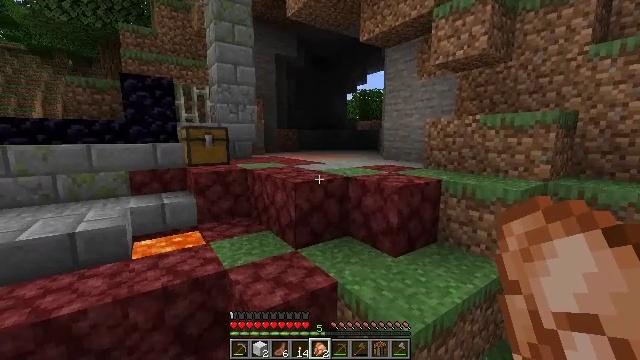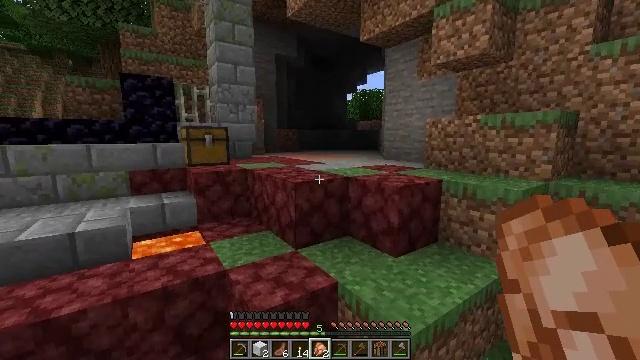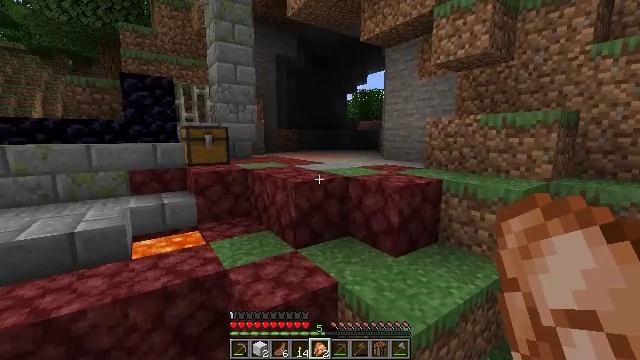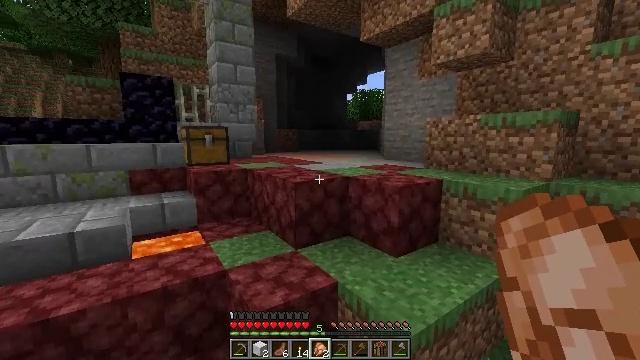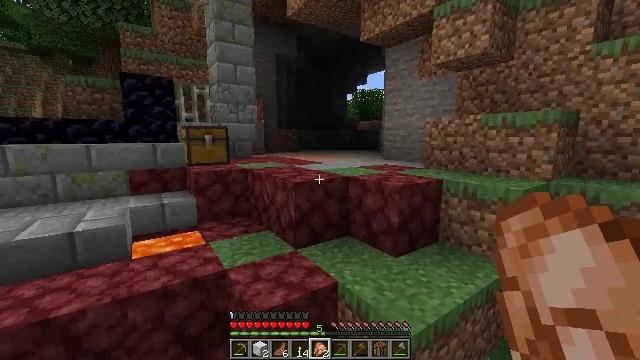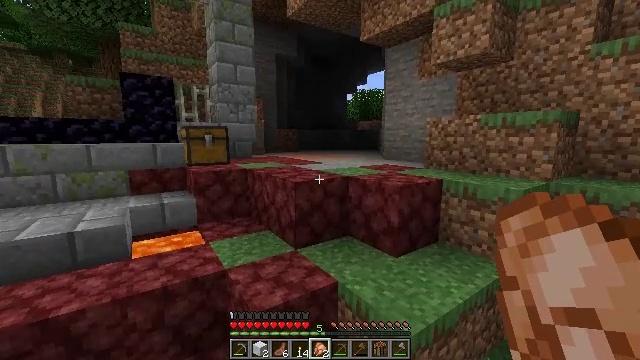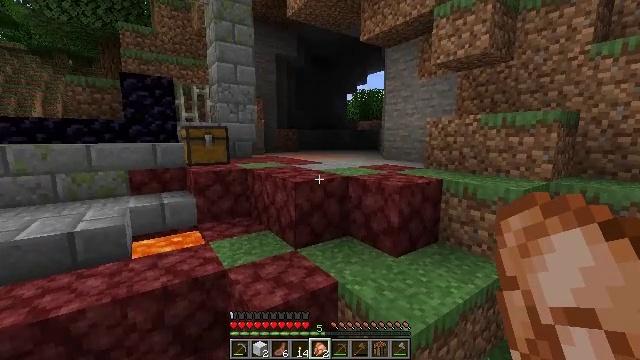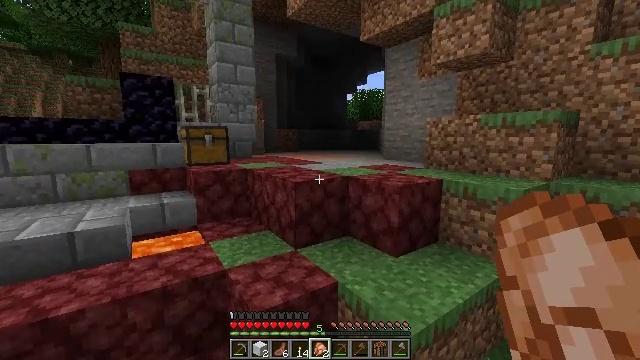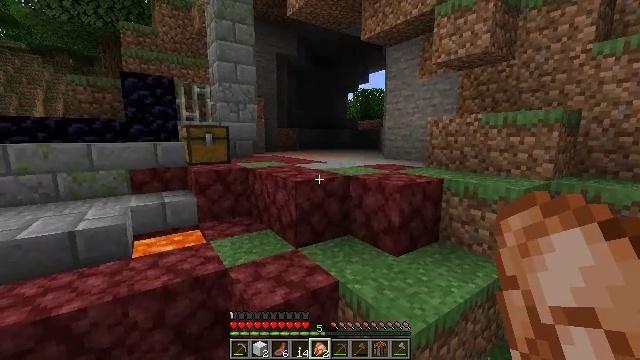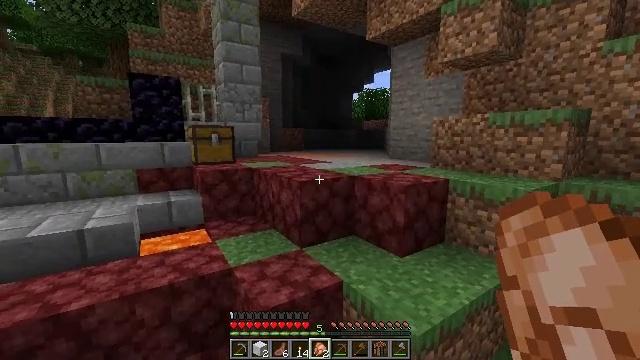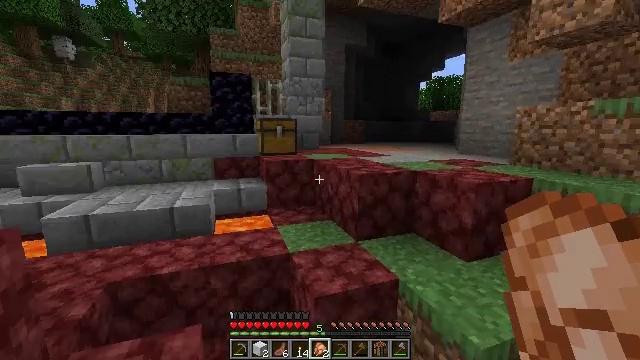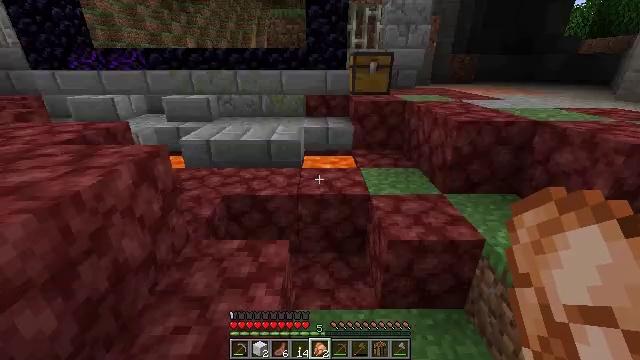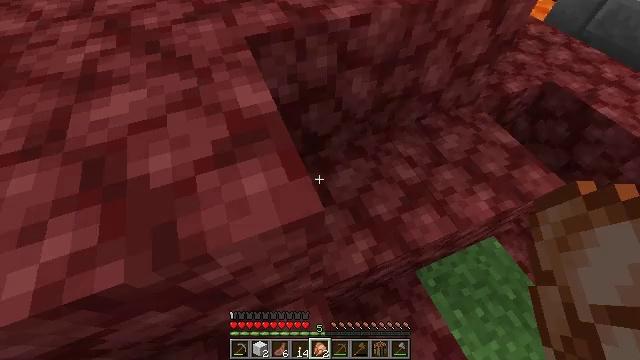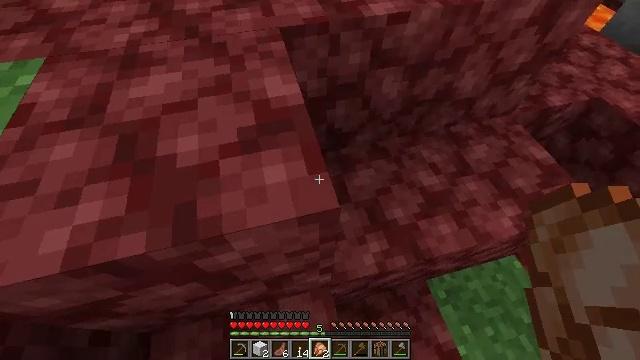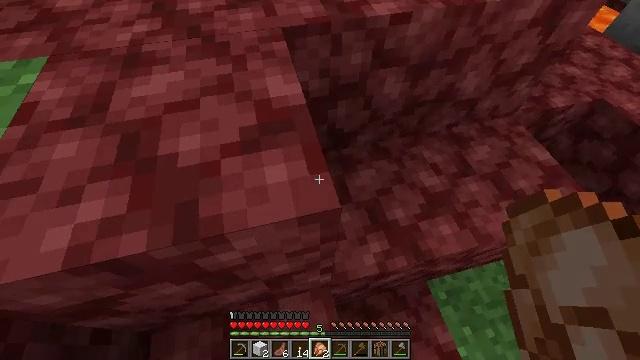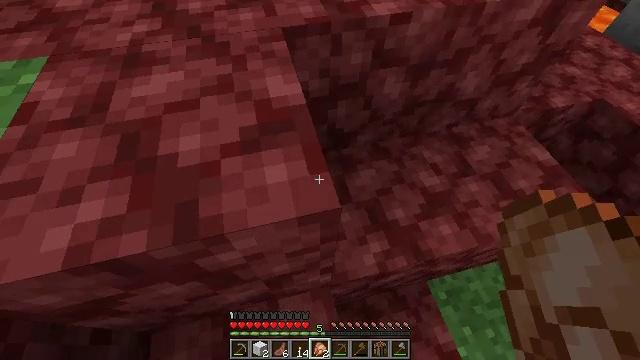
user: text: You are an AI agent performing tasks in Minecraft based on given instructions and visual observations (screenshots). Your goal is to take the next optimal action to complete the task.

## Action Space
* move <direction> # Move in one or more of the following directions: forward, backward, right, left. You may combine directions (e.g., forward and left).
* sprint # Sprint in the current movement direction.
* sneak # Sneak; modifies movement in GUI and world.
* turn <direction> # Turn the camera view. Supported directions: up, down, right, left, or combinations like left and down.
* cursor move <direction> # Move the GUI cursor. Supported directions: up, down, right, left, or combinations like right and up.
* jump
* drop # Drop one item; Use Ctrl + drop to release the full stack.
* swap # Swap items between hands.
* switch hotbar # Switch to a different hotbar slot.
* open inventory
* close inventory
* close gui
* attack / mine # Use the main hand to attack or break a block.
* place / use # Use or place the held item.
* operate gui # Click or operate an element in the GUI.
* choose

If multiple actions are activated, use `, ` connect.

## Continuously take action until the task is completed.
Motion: motion action
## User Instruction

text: Mine a chest to move it.
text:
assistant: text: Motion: no_op
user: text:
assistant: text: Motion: no_op
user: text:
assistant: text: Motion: no_op
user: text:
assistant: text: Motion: no_op
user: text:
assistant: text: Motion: no_op
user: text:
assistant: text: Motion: no_op
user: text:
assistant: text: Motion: no_op
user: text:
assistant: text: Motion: no_op
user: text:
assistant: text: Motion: turn left
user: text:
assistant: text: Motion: turn left and down
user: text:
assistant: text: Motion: turn left and down
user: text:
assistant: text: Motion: turn left and down
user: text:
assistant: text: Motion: turn left
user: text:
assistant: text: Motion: no_op
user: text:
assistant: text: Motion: no_op
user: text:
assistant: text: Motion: no_op
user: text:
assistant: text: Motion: no_op
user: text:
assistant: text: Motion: no_op
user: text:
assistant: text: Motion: no_op
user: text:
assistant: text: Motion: turn up
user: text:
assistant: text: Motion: turn left and up
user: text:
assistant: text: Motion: turn left and up
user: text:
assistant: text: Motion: turn left and up
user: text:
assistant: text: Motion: move forward, turn left
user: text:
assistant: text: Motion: move forward
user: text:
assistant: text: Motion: move forward, jump
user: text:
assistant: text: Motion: move forward, jump
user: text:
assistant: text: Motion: move forward, jump
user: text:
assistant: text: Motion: move forward
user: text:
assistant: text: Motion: move forward